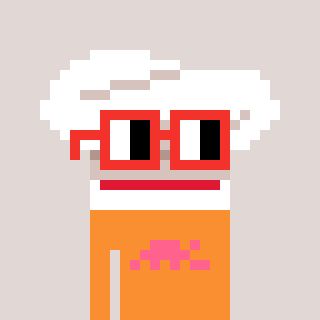
a pixel art character with square red glasses, a chef hat-shaped head and a orange-colored body on a warm background